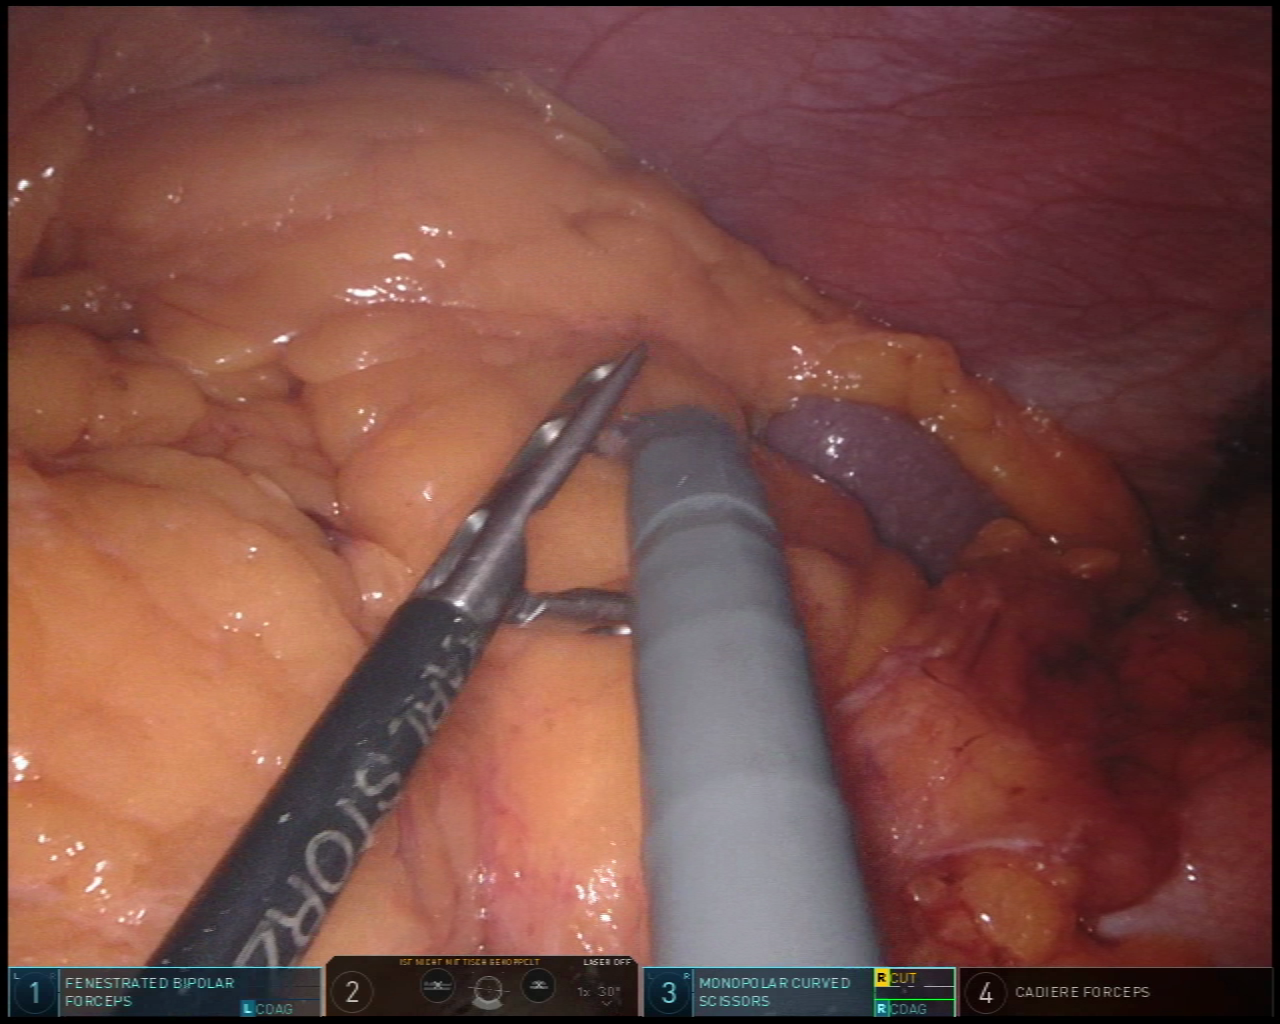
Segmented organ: spleen
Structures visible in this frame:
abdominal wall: yes
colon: yes
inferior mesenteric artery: no
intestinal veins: no
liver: no
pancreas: no
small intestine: no
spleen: yes
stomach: no
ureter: no
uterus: no
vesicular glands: no